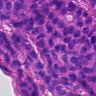
Metastatic tissue present: yes